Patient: sex M, age 61
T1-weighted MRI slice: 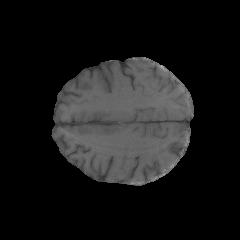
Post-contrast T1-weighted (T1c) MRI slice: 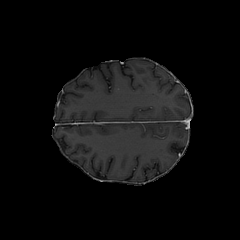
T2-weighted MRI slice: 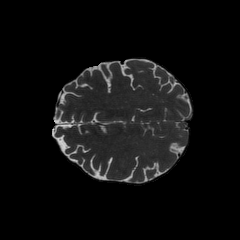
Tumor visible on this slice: no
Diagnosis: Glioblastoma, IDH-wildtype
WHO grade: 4